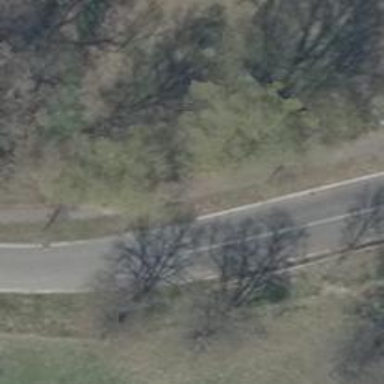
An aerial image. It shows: Asphalt cycleway.